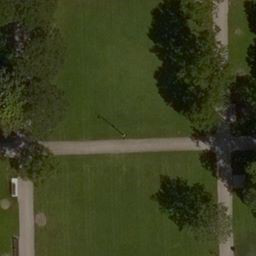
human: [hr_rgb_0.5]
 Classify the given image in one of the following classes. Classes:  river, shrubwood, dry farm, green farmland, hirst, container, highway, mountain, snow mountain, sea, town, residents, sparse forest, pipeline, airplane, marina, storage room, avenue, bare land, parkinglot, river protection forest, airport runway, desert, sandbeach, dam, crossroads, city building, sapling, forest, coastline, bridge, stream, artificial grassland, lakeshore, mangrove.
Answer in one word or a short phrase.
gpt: artificial grassland